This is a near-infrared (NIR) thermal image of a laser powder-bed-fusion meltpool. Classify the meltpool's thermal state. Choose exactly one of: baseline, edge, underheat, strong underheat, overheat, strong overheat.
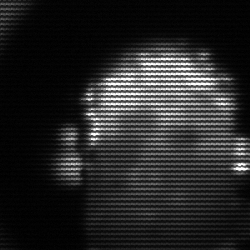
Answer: baseline